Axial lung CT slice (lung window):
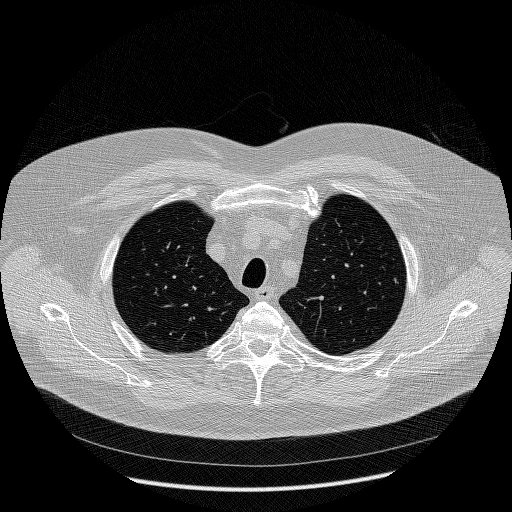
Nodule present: no